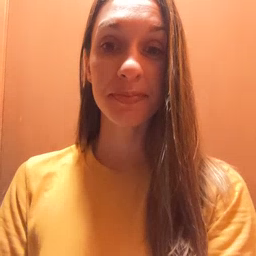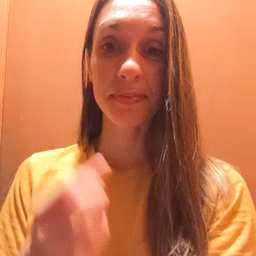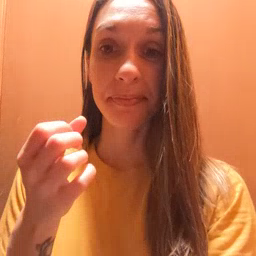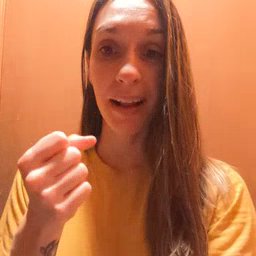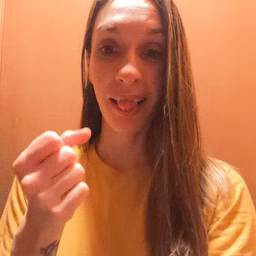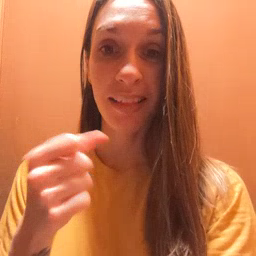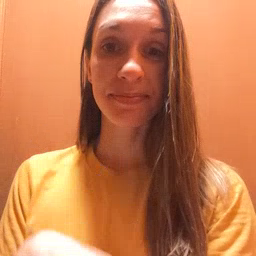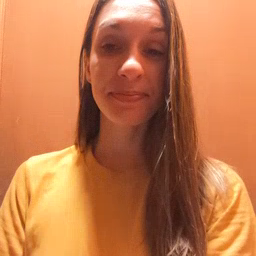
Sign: milk